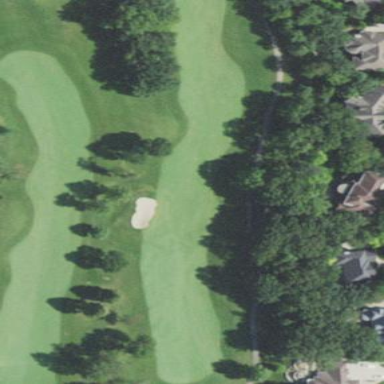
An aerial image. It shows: Scenic golf fairway.